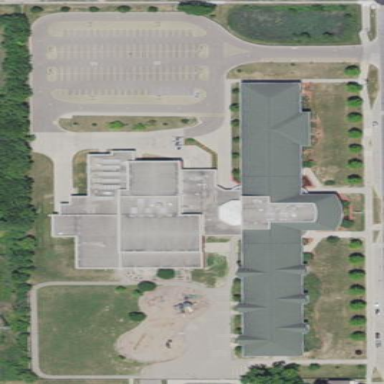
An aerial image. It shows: School.